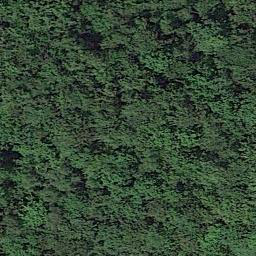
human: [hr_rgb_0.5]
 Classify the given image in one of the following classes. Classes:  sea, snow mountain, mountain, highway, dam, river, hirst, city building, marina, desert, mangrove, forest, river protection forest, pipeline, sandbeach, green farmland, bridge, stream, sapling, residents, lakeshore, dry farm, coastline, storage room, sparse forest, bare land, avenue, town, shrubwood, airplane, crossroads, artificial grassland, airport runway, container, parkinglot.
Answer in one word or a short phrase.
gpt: forest